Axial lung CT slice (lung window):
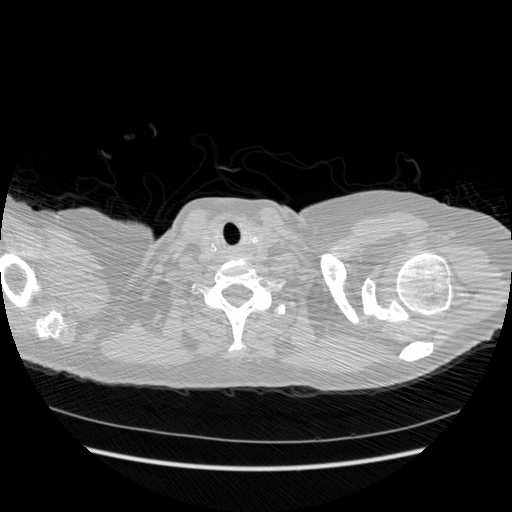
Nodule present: no